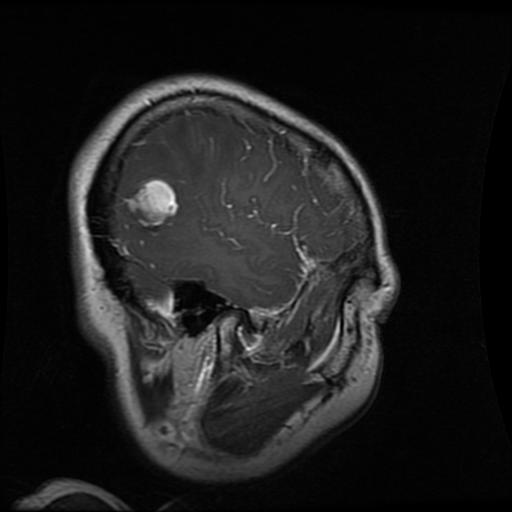
Label: glioma